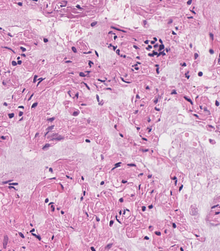
Tumor epithelial tissue: no
Tumor-associated stroma tissue: no
Normal tissue: yes